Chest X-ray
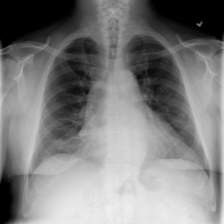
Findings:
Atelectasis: negative
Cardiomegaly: negative
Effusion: negative
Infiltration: negative
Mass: negative
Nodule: negative
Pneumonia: negative
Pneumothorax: negative
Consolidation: negative
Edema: negative
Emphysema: negative
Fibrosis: negative
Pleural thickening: negative
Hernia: negative